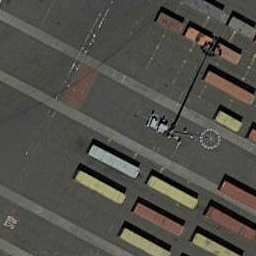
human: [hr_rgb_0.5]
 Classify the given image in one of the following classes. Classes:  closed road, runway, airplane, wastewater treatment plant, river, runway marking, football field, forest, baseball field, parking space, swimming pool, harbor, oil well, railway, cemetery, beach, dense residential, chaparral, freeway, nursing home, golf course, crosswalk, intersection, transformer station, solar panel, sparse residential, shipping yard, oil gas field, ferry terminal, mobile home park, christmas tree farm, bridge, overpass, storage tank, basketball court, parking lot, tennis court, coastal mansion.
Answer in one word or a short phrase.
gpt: shipping yard